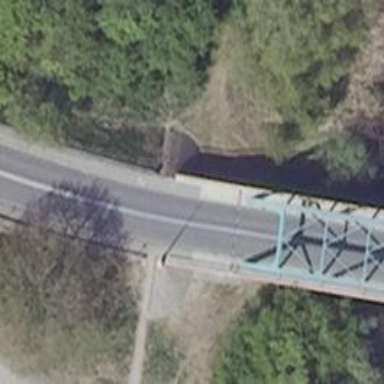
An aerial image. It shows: Viaduct bridge with sidewalk.